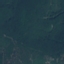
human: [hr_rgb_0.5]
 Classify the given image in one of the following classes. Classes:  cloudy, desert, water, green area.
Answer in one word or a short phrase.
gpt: green area